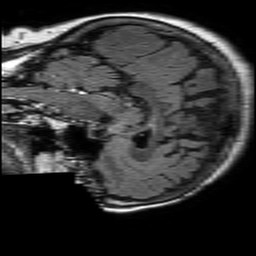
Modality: FLAIR
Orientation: sagittal
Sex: female
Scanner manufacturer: philips
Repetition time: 11 s
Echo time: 0.125 s